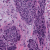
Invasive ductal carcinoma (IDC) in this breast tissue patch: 1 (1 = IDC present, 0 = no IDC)